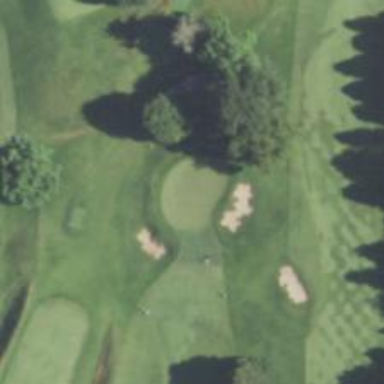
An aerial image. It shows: View of golf hole.